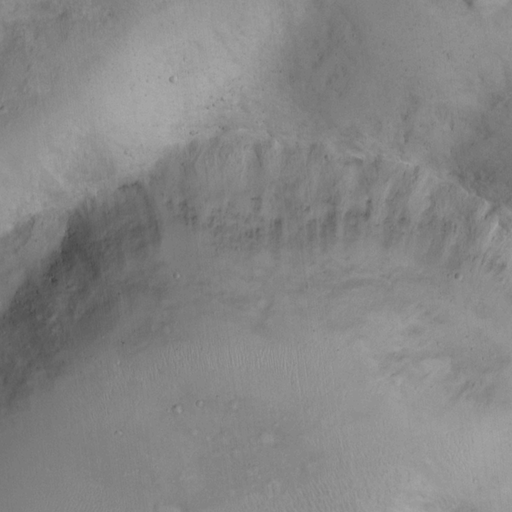
Objects detected: cone